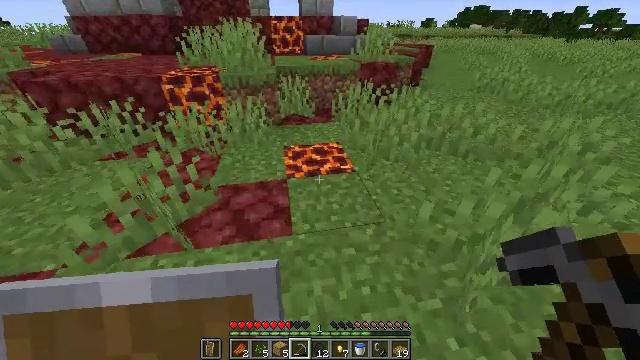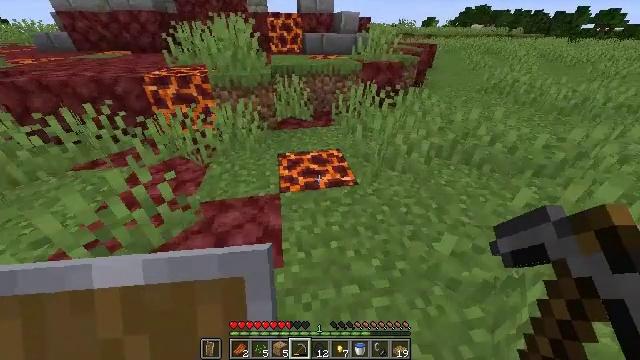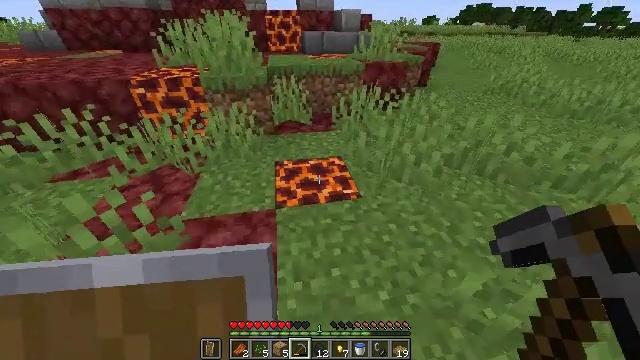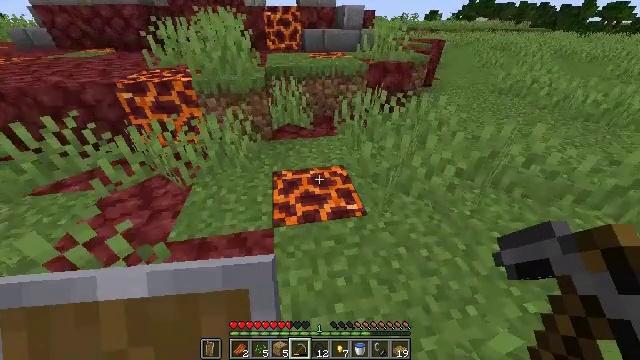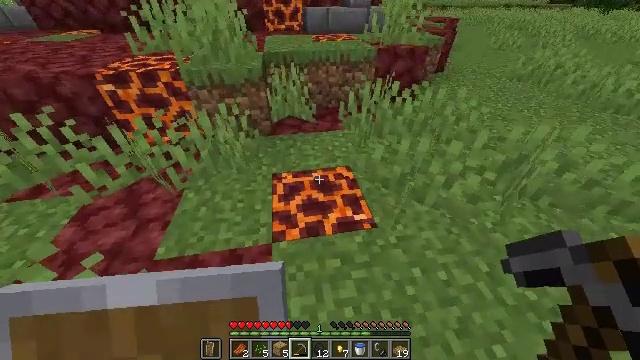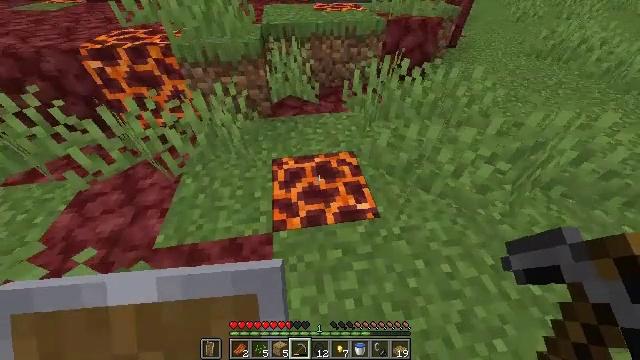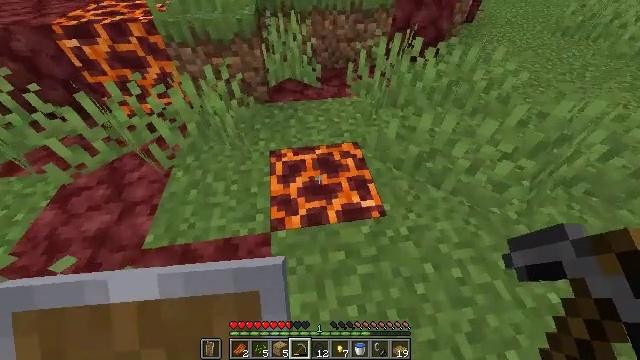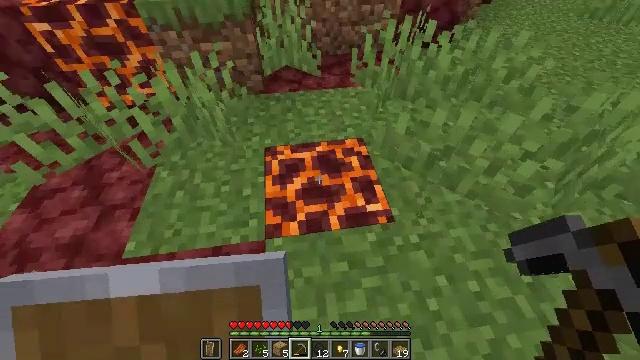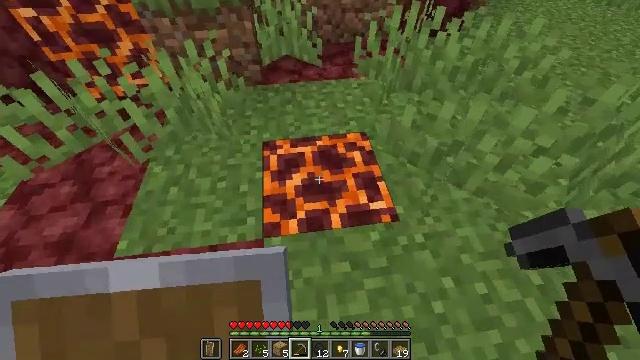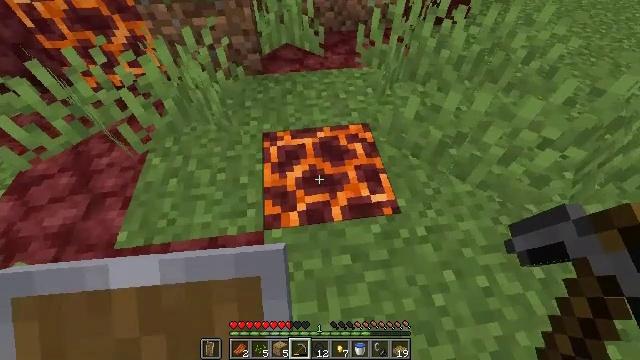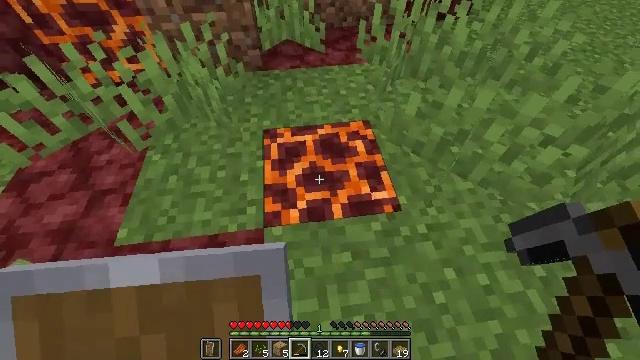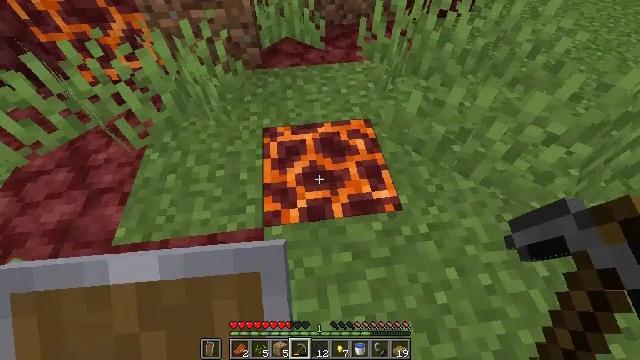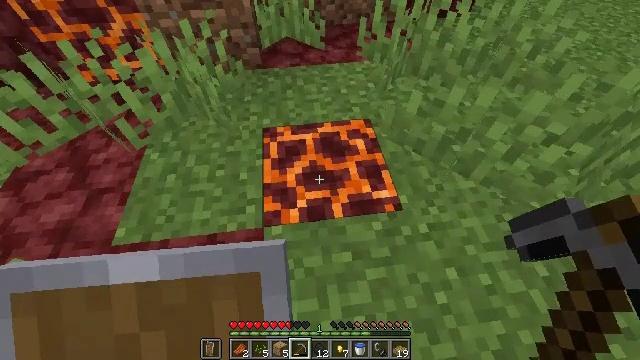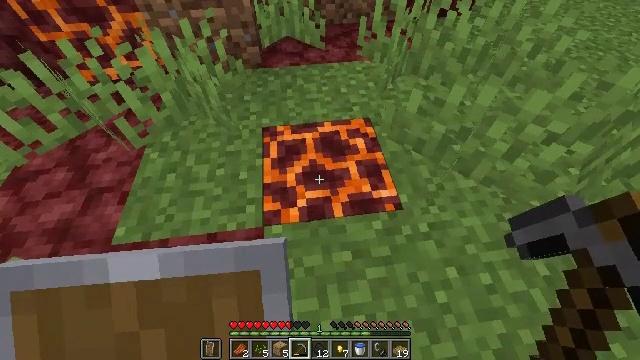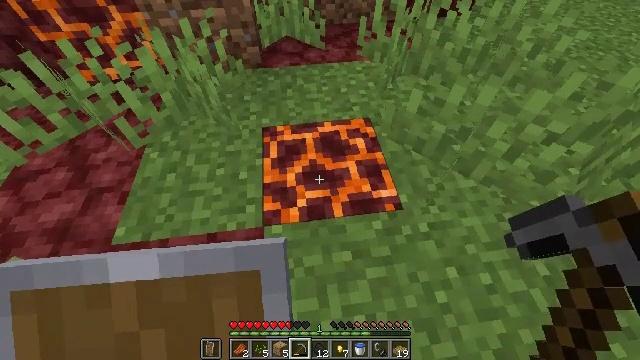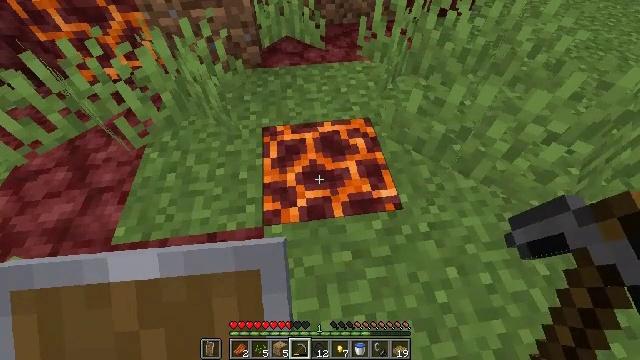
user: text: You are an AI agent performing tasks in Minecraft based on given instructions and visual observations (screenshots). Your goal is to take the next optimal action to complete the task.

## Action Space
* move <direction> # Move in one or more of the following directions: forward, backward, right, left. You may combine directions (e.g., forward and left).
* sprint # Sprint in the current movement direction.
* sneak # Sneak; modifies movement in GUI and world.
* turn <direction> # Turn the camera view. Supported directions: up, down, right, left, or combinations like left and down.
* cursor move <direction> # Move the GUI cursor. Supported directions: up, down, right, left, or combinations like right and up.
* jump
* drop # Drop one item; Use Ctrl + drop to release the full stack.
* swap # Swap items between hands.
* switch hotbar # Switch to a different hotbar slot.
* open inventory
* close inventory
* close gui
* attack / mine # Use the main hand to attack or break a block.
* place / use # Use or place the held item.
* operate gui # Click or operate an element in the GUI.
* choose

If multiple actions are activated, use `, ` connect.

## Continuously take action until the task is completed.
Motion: motion action
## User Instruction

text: Be careful while mining the magma block to avoid taking damage.
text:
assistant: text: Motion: move forward
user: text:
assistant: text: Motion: move forward
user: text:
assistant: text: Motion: move forward
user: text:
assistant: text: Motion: move forward, turn down
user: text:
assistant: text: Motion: turn down
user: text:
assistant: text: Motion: turn down
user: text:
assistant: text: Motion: no_op
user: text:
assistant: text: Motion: turn down
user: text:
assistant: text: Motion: turn down
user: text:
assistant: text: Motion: no_op
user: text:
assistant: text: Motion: no_op
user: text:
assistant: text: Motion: no_op
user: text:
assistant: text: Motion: no_op
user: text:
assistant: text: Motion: no_op
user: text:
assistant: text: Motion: no_op
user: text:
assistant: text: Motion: no_op
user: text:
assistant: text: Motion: no_op
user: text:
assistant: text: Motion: attack / mine
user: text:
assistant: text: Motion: attack / mine
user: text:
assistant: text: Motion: attack / mine
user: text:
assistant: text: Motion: attack / mine
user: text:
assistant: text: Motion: attack / mine
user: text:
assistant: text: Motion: attack / mine
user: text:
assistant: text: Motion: attack / mine
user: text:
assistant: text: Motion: attack / mine
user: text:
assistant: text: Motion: attack / mine
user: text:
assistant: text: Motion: attack / mine
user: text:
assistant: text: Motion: attack / mine
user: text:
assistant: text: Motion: attack / mine
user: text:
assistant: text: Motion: attack / mine